Question: So what I need is simple: user presses something, user sees Vignette effect on new div on top of all page (with page size) alike
Is it possible with some html5 canvas art? And how to do such thing?
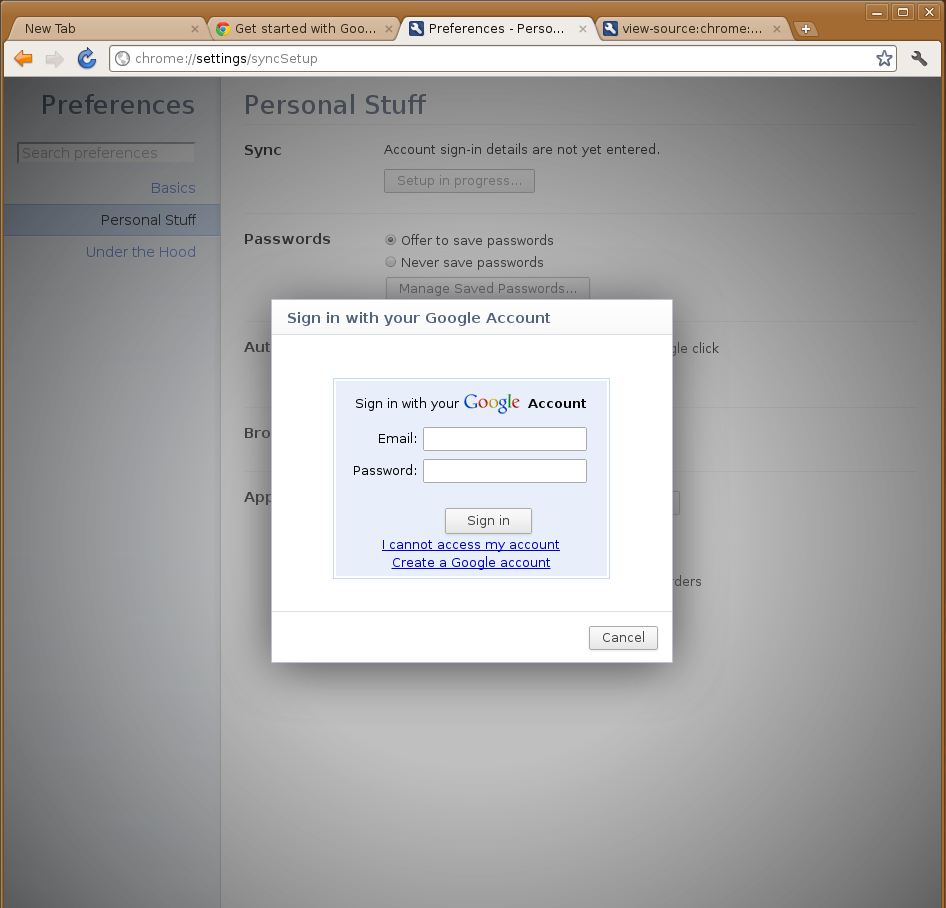
Answer: Well, this is how Chrome's settings page is doing it: <URL>
'''
.overlay {
-webkit-box-align: center;
-webkit-box-pack: center;
-webkit-transition: 0.25s opacity;
background: -webkit-radial-gradient(rgba(127, 127, 127, 0.5),
rgba(127, 127, 127, 0.5) 35%,
rgba(0, 0, 0, 0.7));
bottom: 0;
display: -webkit-box;
left: 0;
padding: 20px;
padding-bottom: 130px;
position: fixed;
right: 0;
top: 0;
z-index: 10;
}
'''
As you can see, the important part is the gradient.
You can make that code work in all browsers that support CSS3 gradients by adding the appropriate gradient syntax: <URL>